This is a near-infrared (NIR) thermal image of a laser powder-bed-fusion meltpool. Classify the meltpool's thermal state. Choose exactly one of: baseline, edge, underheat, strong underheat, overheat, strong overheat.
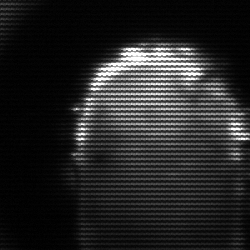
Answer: baseline